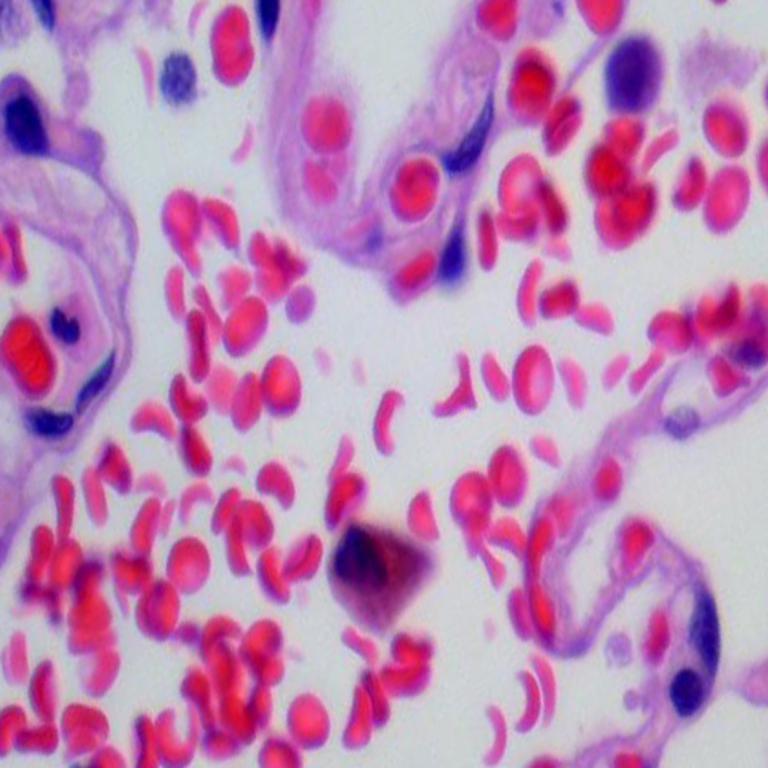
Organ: lung
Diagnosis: benign